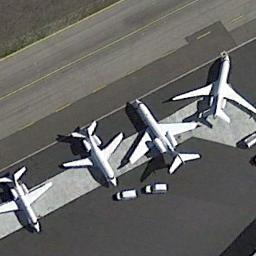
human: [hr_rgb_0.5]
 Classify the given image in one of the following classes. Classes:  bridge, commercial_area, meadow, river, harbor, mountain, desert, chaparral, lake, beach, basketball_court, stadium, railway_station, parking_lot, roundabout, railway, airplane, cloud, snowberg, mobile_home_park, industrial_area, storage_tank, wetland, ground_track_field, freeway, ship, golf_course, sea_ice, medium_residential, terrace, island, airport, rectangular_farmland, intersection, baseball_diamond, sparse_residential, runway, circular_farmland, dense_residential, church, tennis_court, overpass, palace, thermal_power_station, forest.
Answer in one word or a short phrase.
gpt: airplane